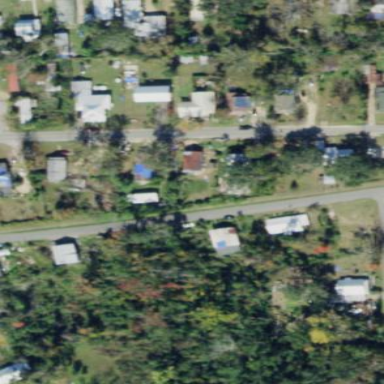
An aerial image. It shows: This residential area consists of single-family homes.